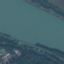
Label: River